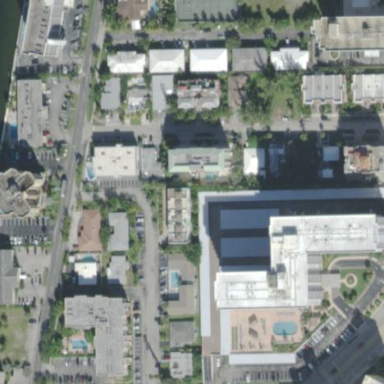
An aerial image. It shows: View of roof of building.